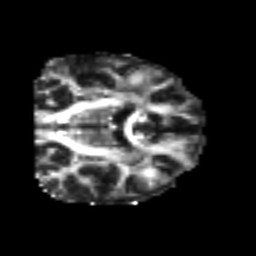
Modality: FA
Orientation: coronal
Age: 53
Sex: male
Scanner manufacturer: siemens
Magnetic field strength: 3 T
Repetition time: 4.999 s
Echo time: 0.07946 s